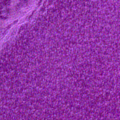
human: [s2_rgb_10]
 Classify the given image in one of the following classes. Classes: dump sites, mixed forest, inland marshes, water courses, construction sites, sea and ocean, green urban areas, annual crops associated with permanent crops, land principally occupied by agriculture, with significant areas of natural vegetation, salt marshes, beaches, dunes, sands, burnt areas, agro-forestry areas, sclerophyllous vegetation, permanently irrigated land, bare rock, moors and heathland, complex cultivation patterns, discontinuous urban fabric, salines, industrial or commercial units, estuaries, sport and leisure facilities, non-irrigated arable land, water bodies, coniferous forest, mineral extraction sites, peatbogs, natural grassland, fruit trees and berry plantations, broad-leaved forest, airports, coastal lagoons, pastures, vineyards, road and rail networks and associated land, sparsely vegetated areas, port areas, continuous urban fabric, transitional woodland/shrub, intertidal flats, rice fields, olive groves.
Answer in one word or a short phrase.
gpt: sea and ocean